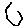
Label: hexagon